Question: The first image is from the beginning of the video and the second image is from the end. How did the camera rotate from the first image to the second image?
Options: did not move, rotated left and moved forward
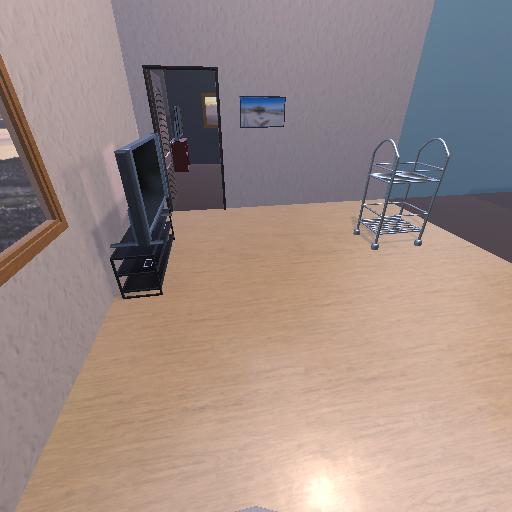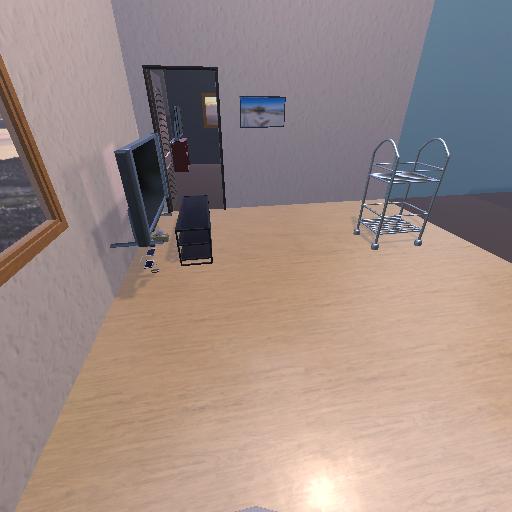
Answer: did not move